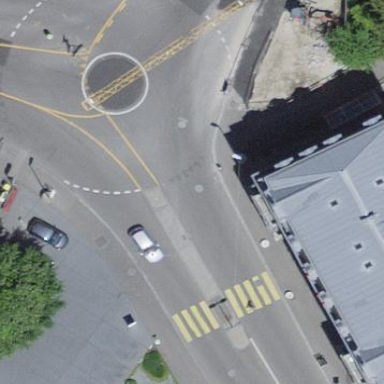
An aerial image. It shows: Secondary road with asphalt surface leading to roundabout.